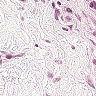
Metastatic tissue present: no